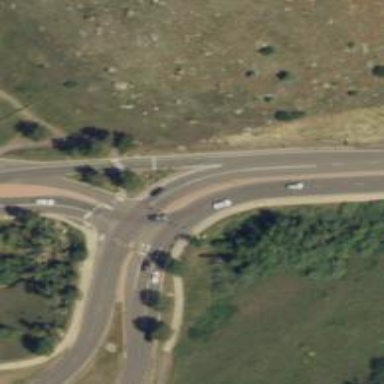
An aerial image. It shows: Crossing road.